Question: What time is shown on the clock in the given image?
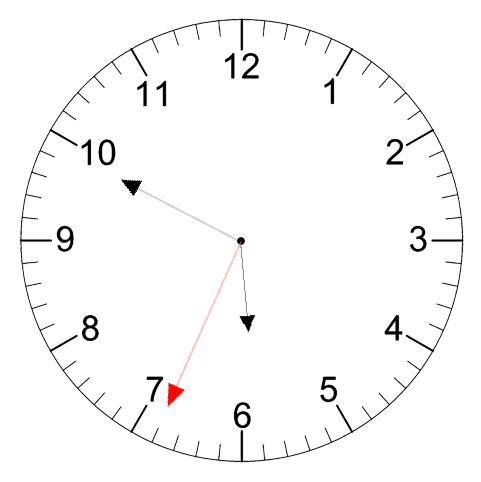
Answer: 05:49:34